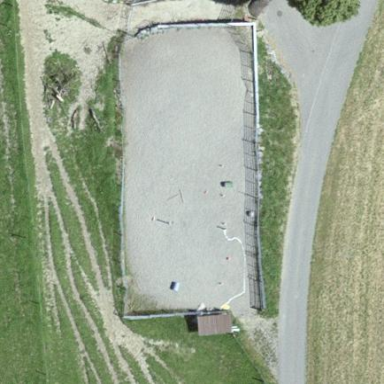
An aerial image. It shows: Equestrian pitch used for leisure and sports activities.